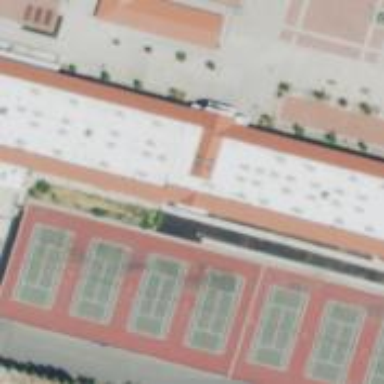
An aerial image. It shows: Tennis court in leisure pitch.